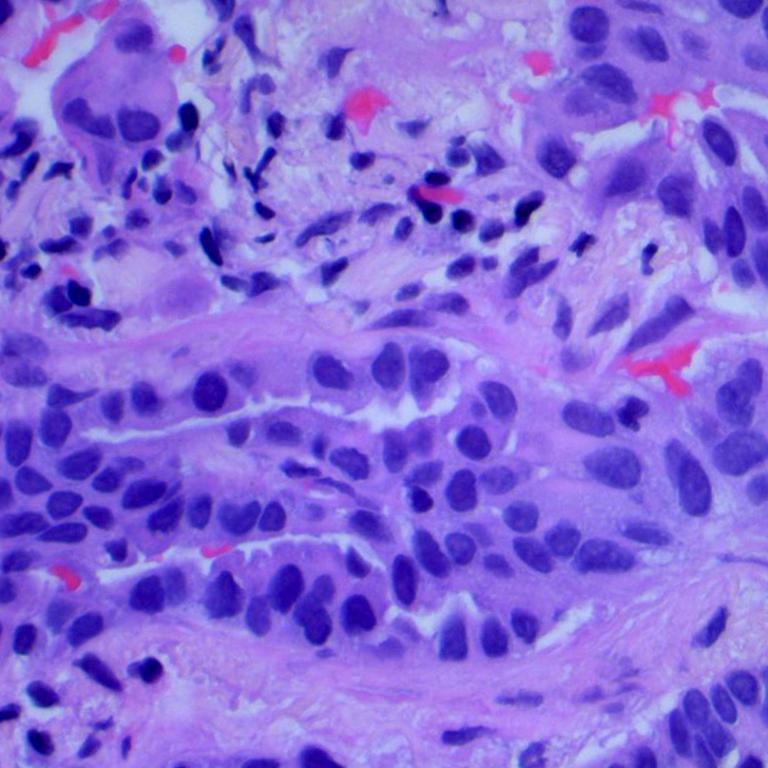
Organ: lung
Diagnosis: adenocarcinomas